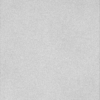
Label: dusty